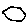
Label: hexagon